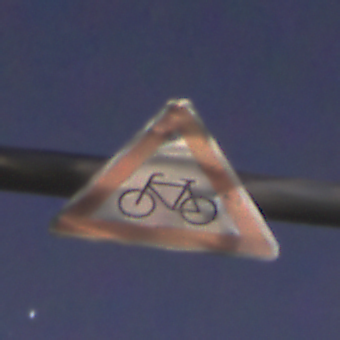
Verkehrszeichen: RadverkehrRechts
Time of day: Night
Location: Outdoor (Suburban)
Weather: PartlyCloudy
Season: NotSpecified
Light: Artificial